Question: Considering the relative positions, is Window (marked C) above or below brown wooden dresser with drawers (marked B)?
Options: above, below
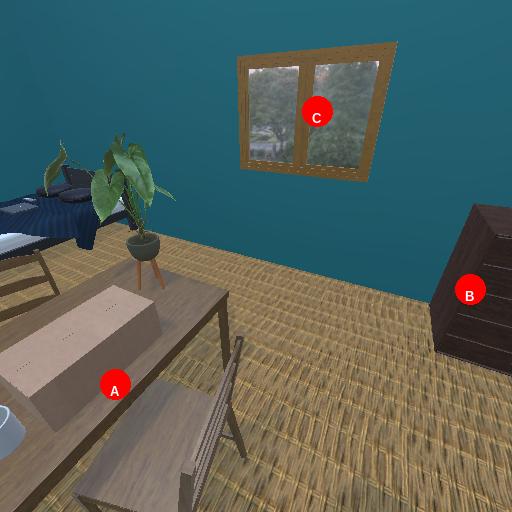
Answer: above